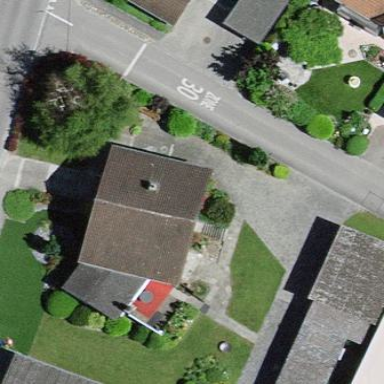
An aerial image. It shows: Residential building.